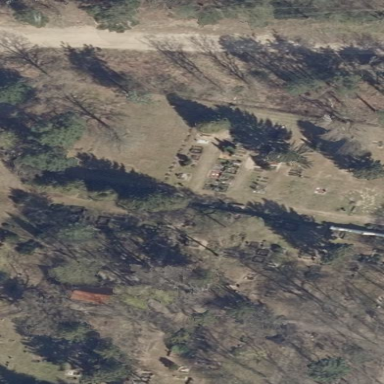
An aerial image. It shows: Cemetery.